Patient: sex F, age 68
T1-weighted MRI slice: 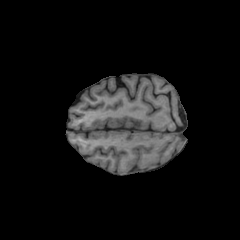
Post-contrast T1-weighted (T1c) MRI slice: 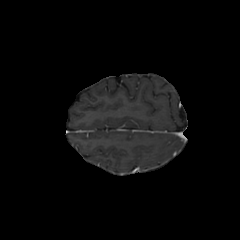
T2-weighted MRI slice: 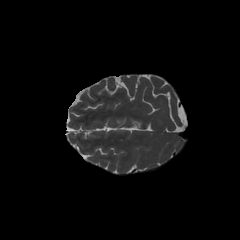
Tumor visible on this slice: no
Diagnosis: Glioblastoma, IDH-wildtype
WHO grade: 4